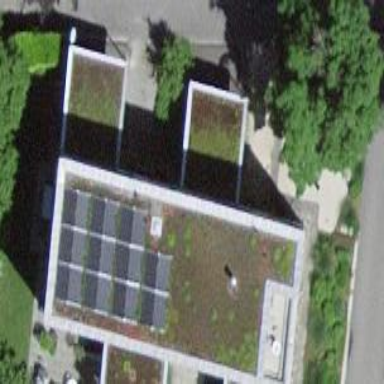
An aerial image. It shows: Terrace building with flat roof.